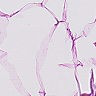
Metastatic tissue present: no